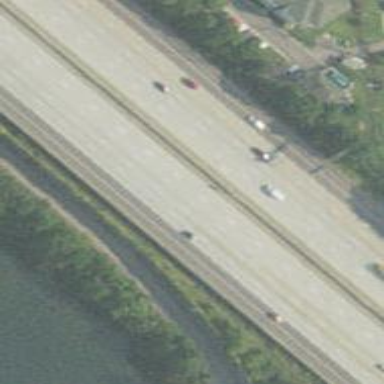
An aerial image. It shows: Motorway junction.